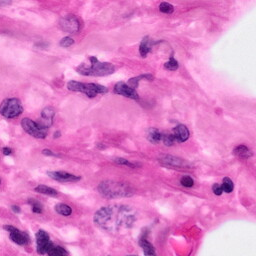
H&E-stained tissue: Pancreatic